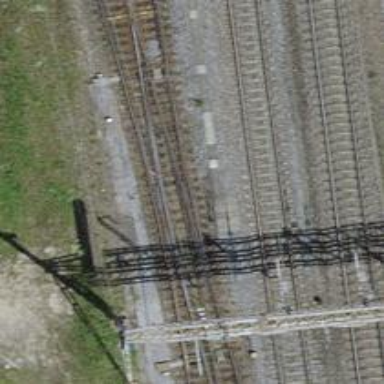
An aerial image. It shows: Railway siding with one electrified track and contact line.